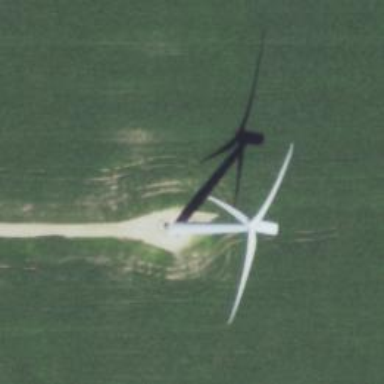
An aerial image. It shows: Wind turbine generator that utilizes wind as its source for generating electricity. It is of the horizontal axis type.